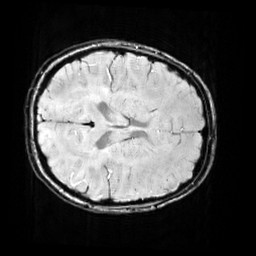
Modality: SWI
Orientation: axial
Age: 12
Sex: female
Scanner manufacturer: siemens
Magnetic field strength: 3 T
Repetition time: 0.027 s
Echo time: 0.02 s